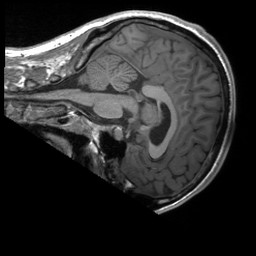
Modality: T1w
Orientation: sagittal
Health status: healthy
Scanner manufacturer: siemens
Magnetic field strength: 3 T
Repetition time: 1.9 s
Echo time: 0.00232 s